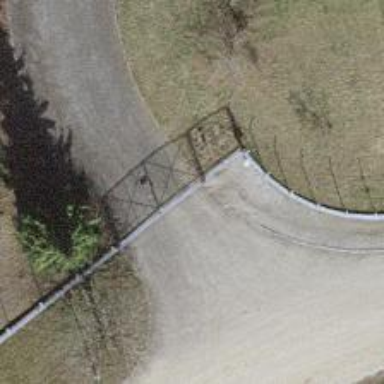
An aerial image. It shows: Gate.